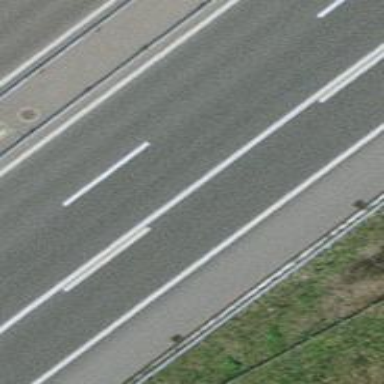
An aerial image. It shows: Asphalt motorway.